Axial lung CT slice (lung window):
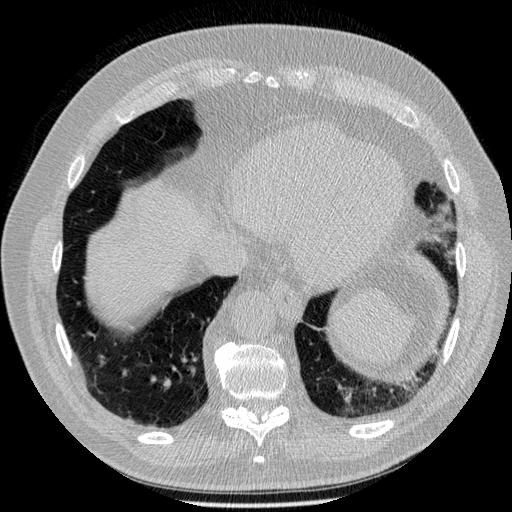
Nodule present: no